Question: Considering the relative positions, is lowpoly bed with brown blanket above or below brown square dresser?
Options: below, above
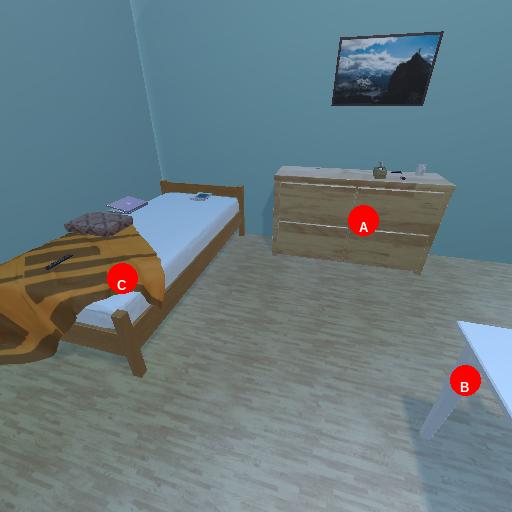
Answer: below